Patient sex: M
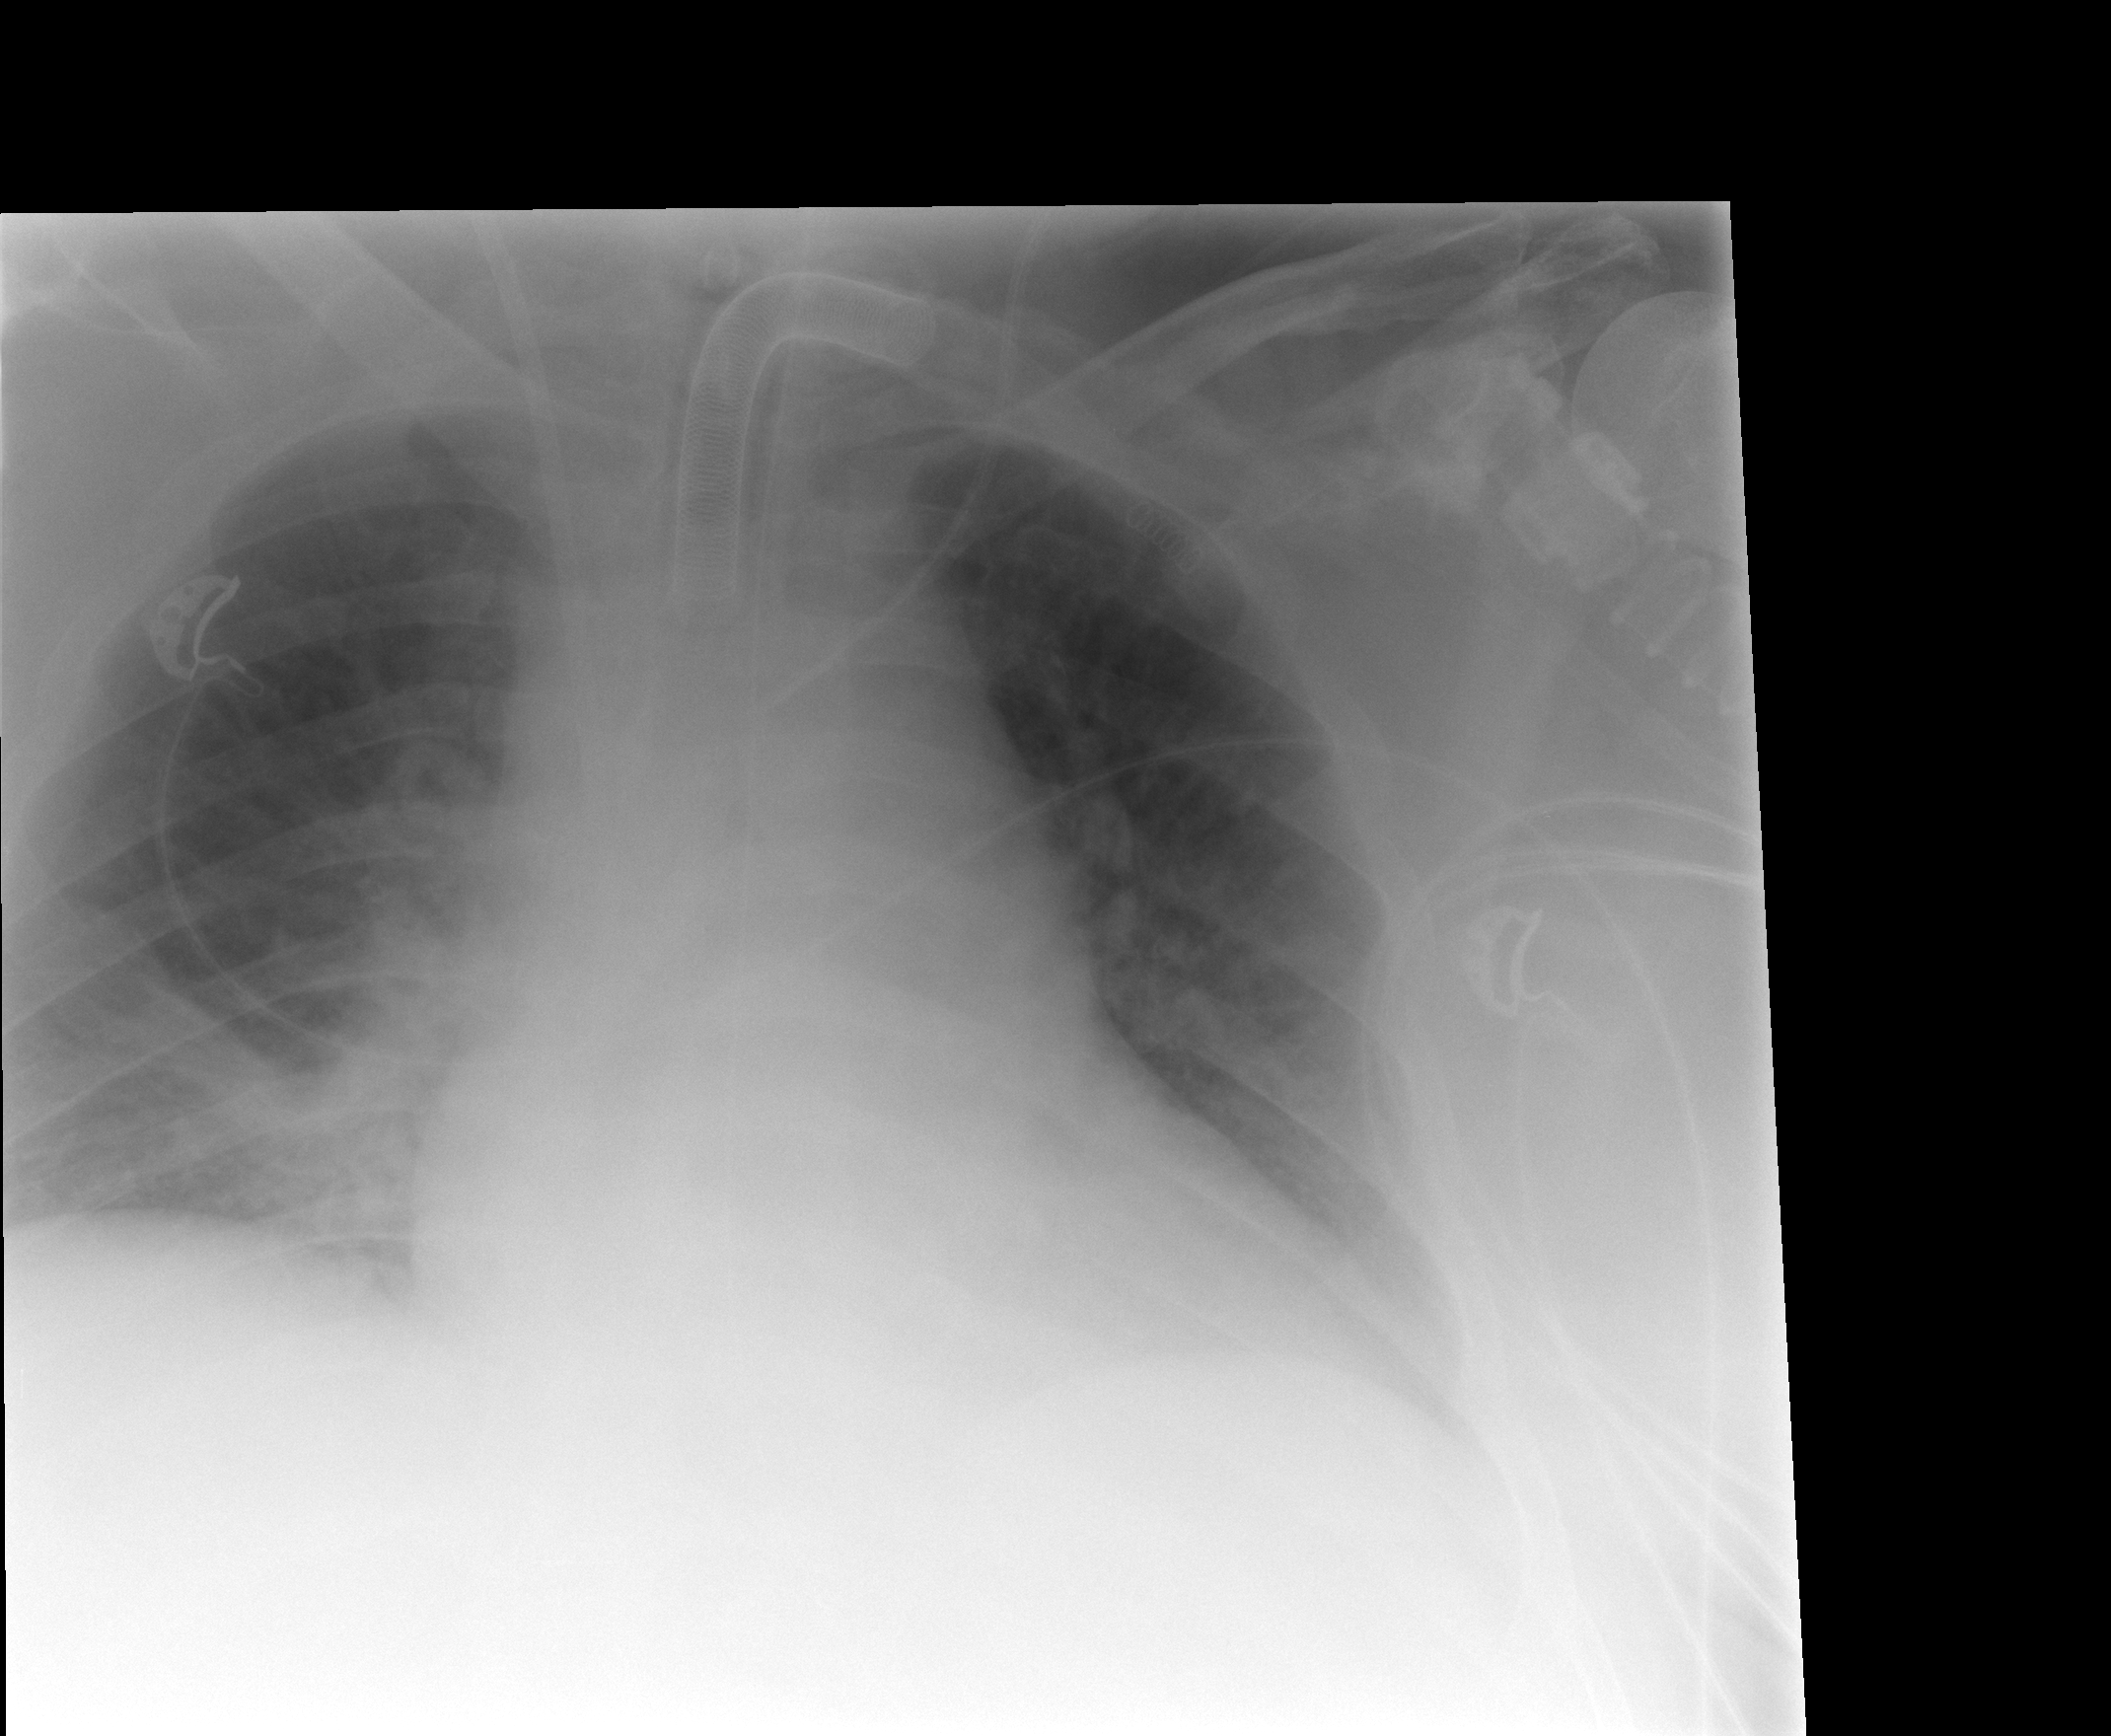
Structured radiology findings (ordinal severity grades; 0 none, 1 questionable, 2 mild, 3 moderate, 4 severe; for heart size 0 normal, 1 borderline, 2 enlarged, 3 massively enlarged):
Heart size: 2
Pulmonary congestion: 2
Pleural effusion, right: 0
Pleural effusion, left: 0
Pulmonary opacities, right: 2
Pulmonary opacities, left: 0
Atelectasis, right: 3
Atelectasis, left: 0